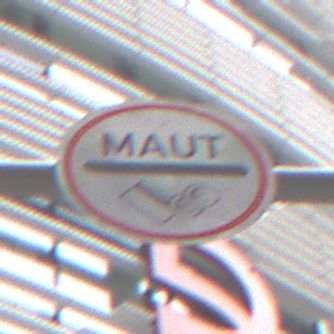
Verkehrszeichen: MautflichtigeStrecke
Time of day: Midday
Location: Outdoor (Urban)
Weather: Overcast
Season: NotSpecified
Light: Natural